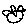
Label: bird